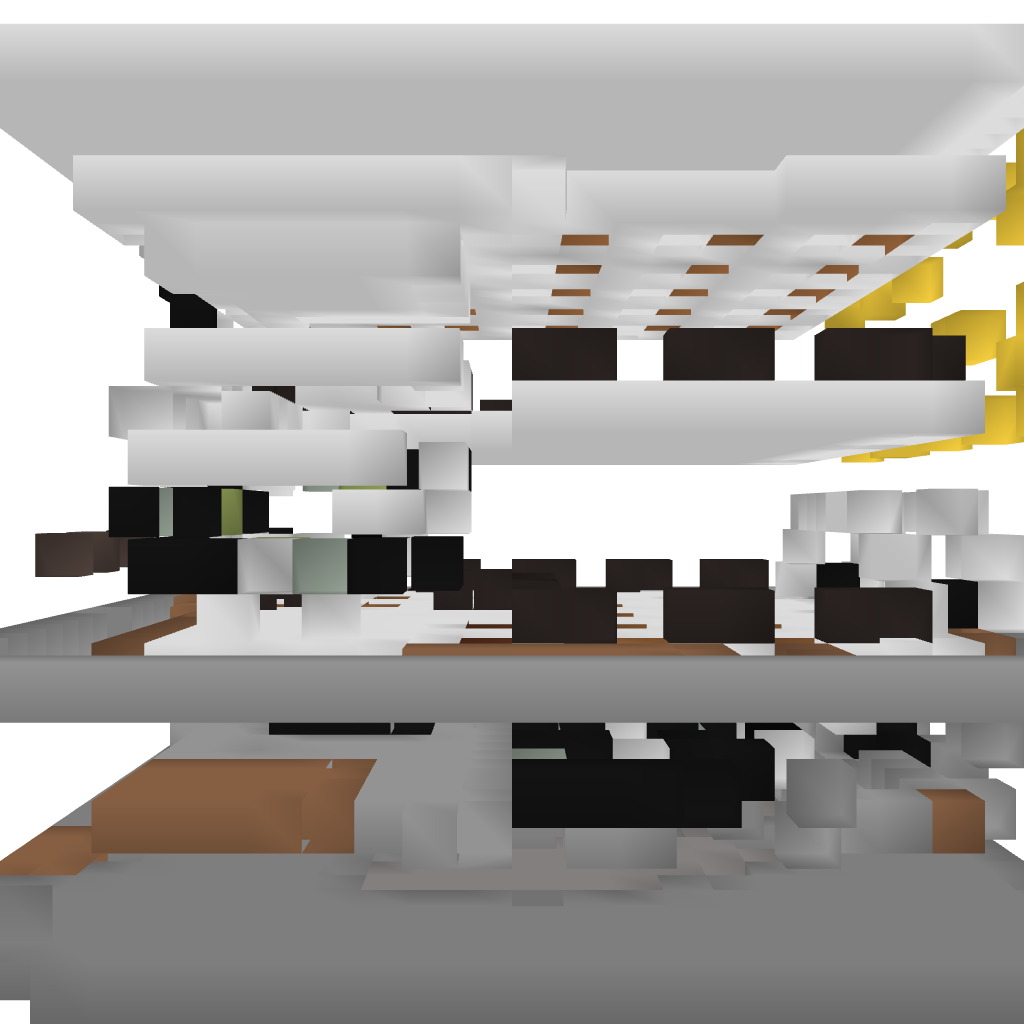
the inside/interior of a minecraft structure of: Redstone Powered Shop.